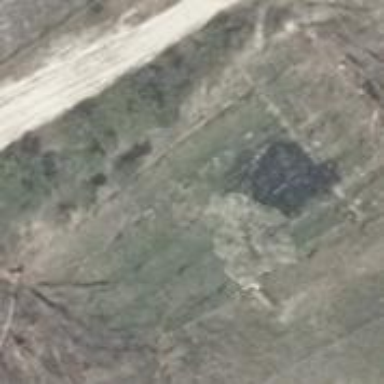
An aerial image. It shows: Ruins of building.